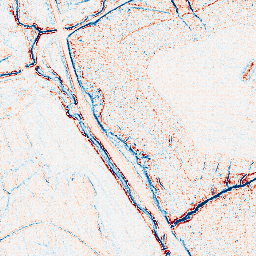
Category: edge_preserving
Decomposition family: anisotropic_diffusion
Decomposition parameters: iterations: 5
kappa: 10
gamma: 0.1
Upsampling method: sinc_blackman
Upsampling parameters: scale: 4
kernel_size: 8
Upsampling scale: 4